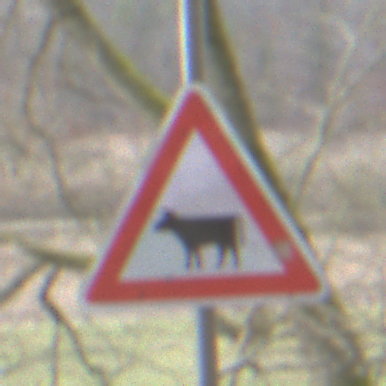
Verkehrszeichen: ViehtriebRechts
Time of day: MorningAfternoon
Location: Outdoor (Nature)
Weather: PartlyCloudy
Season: NotSpecified
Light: Natural